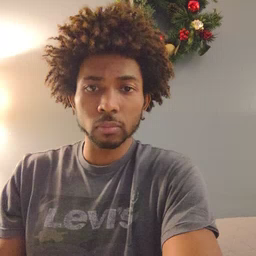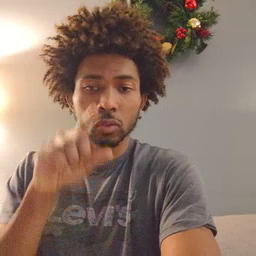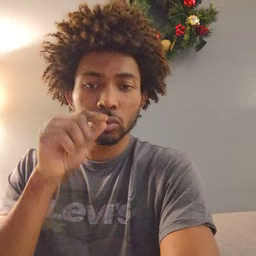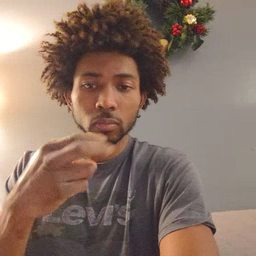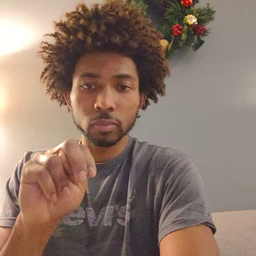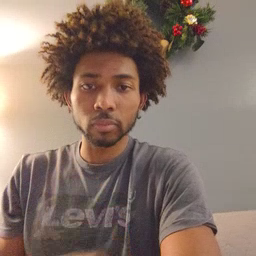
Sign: hen